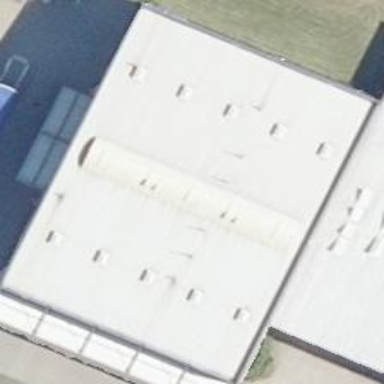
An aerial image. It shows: Industrial building.